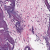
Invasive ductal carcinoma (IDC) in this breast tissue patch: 0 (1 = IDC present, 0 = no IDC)